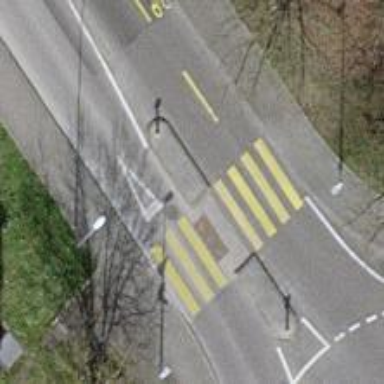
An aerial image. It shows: Uncontrolled road crossing with pedestrian island.